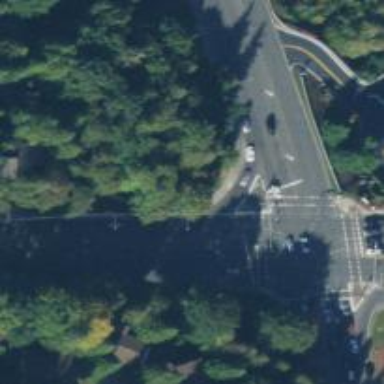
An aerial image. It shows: Footway located on traffic island.